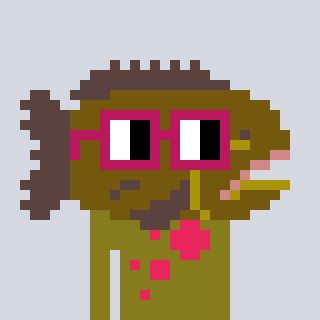
a pixel art character with square dark red glasses, a grouper-shaped head and a gunk-colored body on a cool background